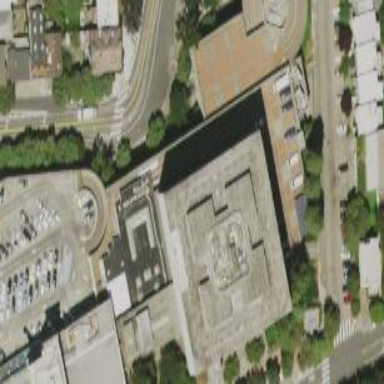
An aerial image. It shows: View of university building.